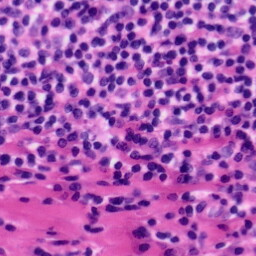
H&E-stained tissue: Tonsil